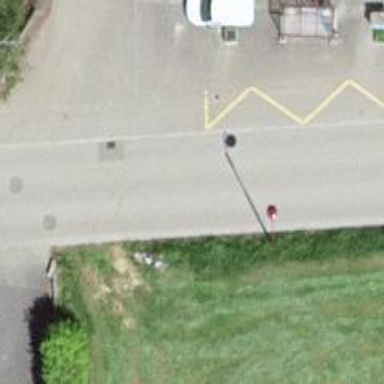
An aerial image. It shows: Public transport stop position.